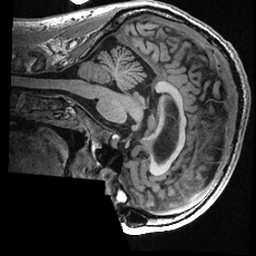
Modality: T1w
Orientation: sagittal
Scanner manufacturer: ge
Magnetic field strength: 3 T
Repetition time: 0.006736 s
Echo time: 0.002996 s